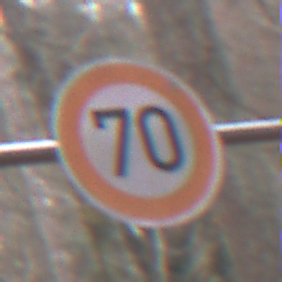
Verkehrszeichen: Geschwindigkeit70
Umgebung: Outdoor, Nature
Tageszeit: Midday
Wetter: Overcast
Licht: Natural
Jahreszeit: Autumn
Kontrast: LowContrast